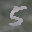
Label: 5